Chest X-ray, PA view. Patient: 60 years old, sex M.
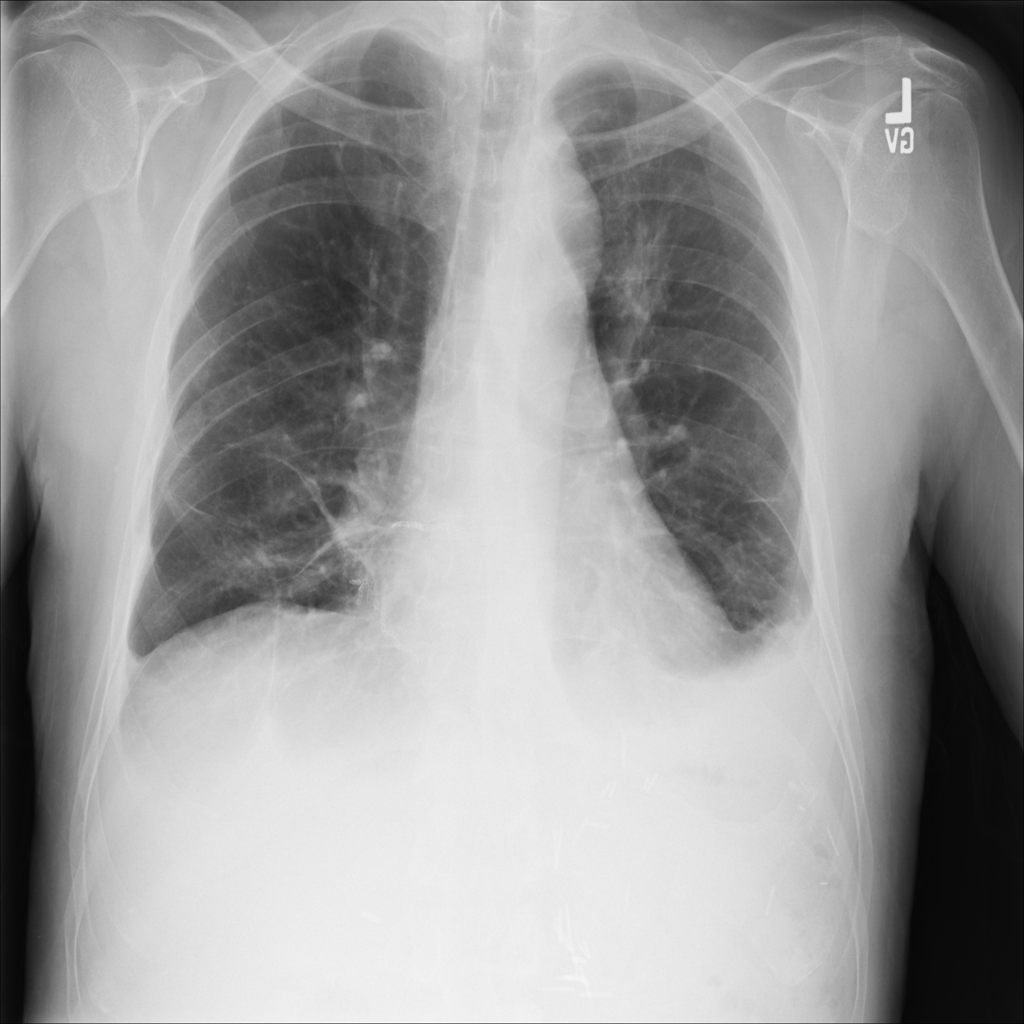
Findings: Effusion, Infiltration, Mass